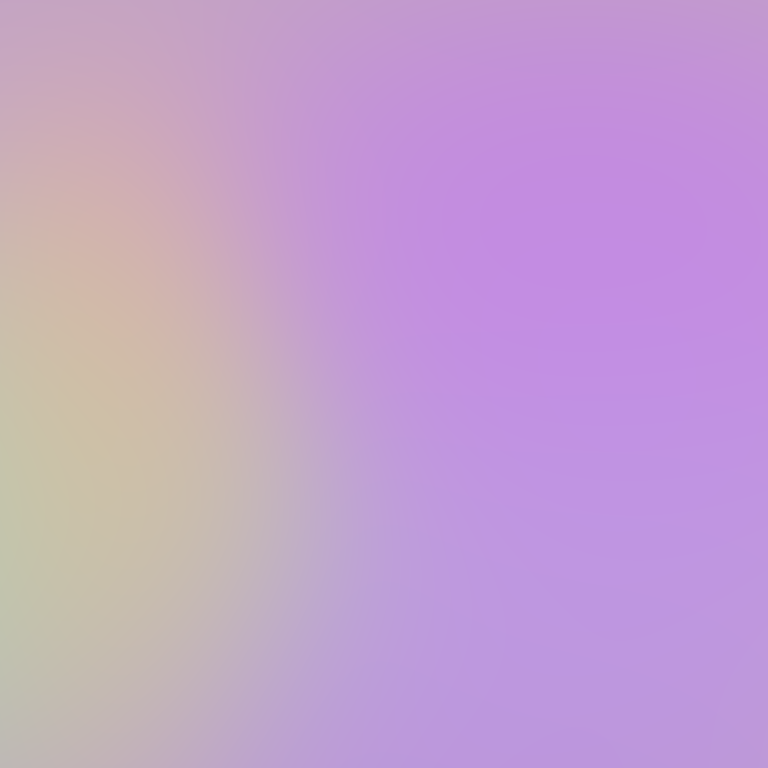
Abstract light effect, smooth gradient from soft lavender to pale yellow, serene atmosphere, diffuse light, no room, no furniture, no objects.